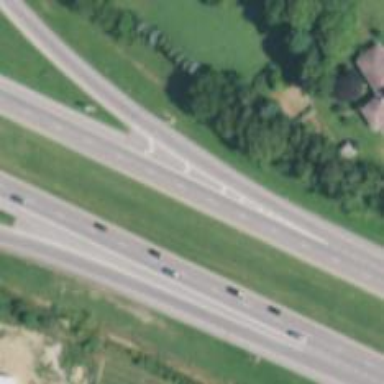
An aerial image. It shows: This image shows trunk highway that functions as expressway.